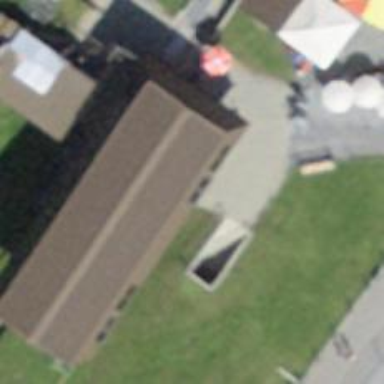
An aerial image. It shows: Tunnel leading to summer toboggan attraction.